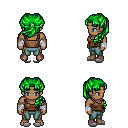
a pixel art fantasy rpg character, male body template, human, dark skin, brown pirate shirt, teal pants, green princess hairstyle, white cloth bandages, white slippers, four views (front, back, left, right), 2x2 character sprite sheet, small pixel art, hard edges, no anti-aliasing